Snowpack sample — Loveland Pass, Silver Plume, Colorado, USA (1/12/25, 11:40 AM MST)
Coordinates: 39.66, -105.88
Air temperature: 7 °F
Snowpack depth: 140 cm
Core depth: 10 cm
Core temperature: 41 °F
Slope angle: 11°, slope face: 30°
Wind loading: high
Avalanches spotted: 2
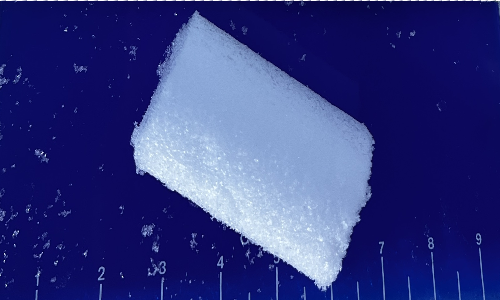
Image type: core
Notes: Pilot using slightly modified coring method that took too large segment for snow profile picturing, advised not to use in higher level models. Two avalanche on south face nearby, partially cloudy with light snow in the last 24 hours. Lots of wind loading on eastern features.